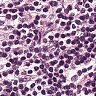
Metastatic tissue present: no